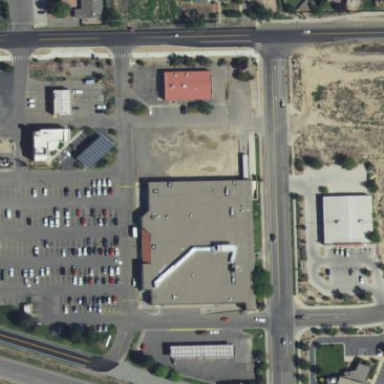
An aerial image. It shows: Commercial building housing supermarket.